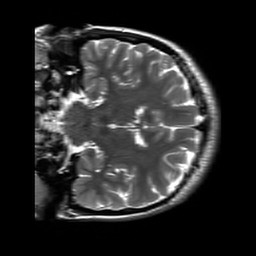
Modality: T2w
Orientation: coronal
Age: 19
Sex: female
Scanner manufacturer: siemens
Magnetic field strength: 3 T
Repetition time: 8.53 s
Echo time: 0.091 s